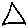
Label: triangle